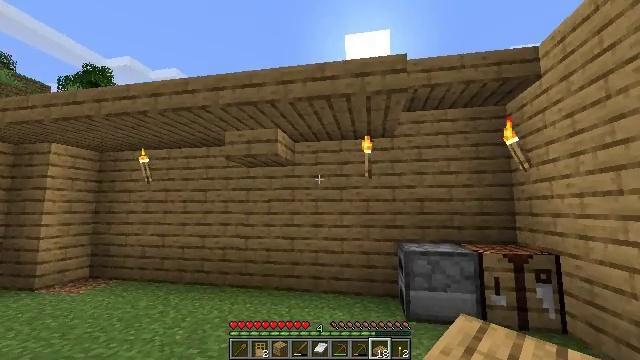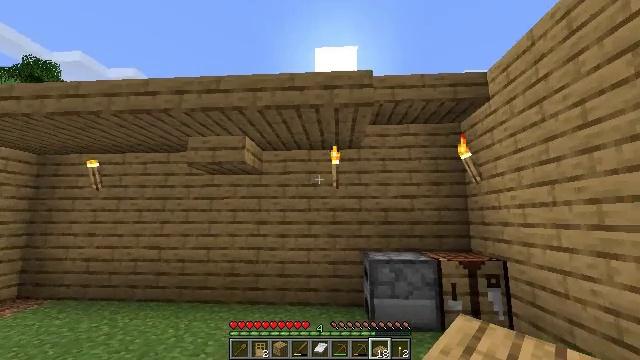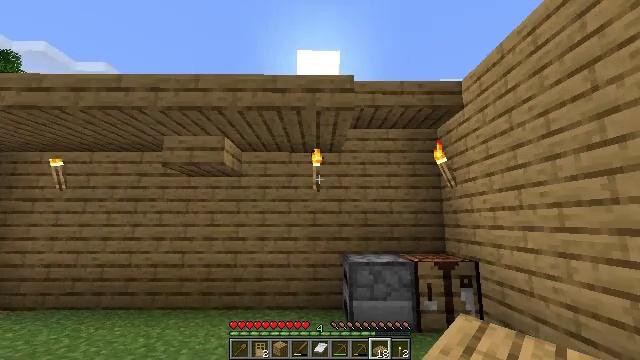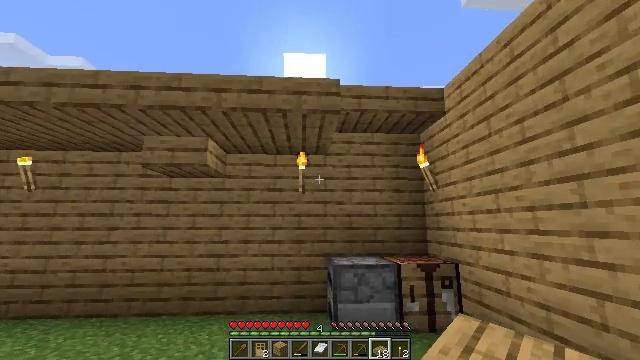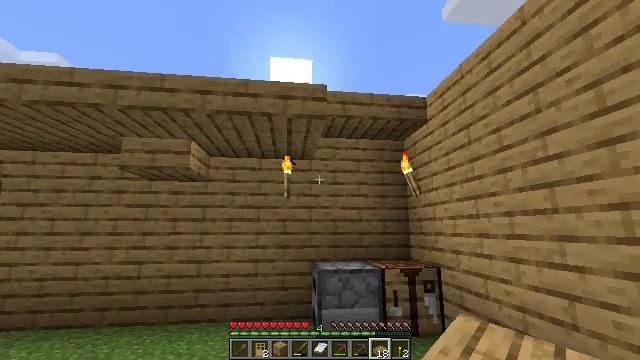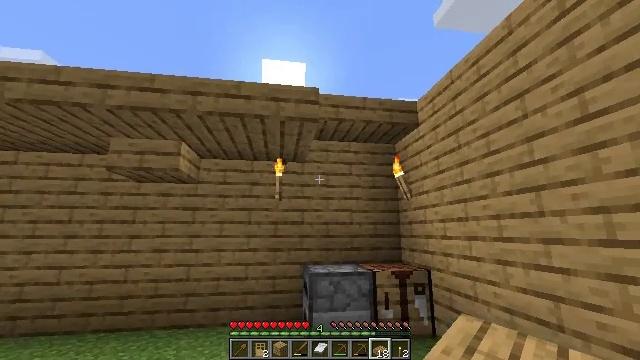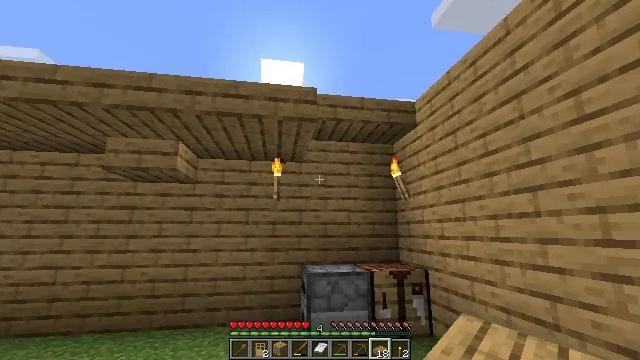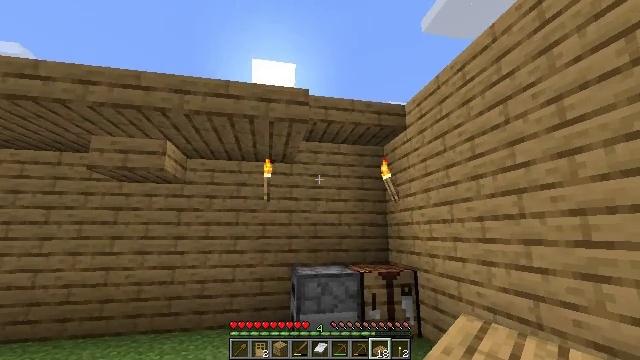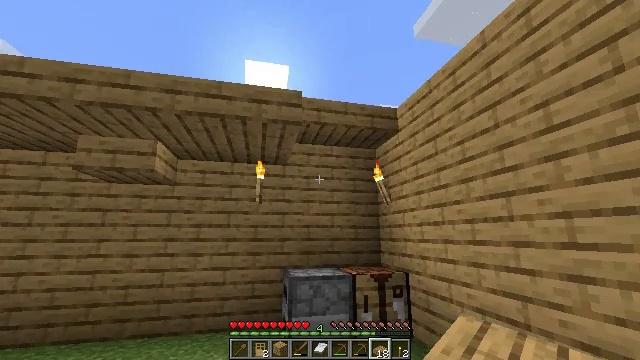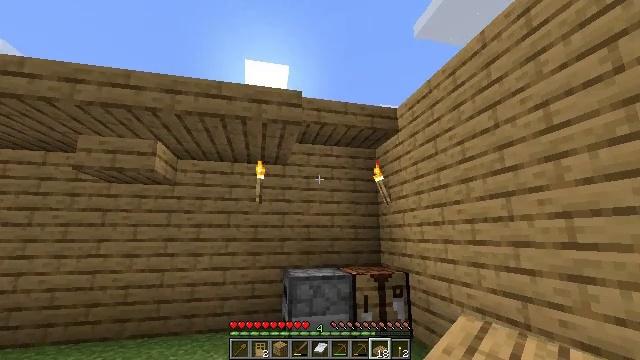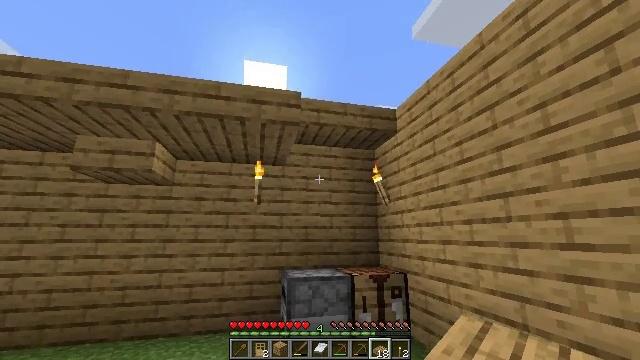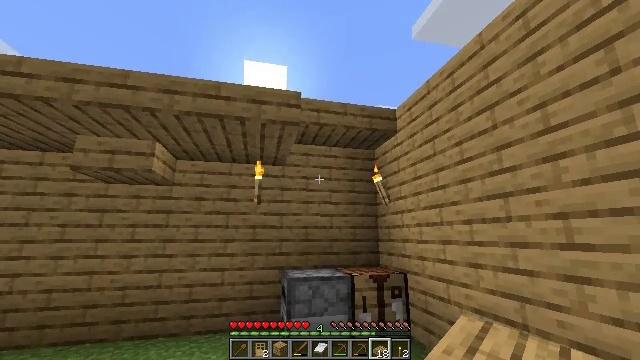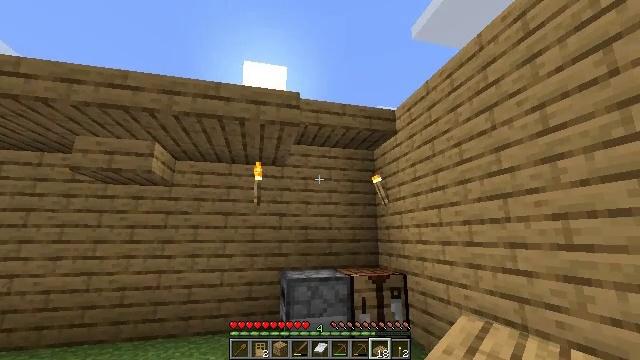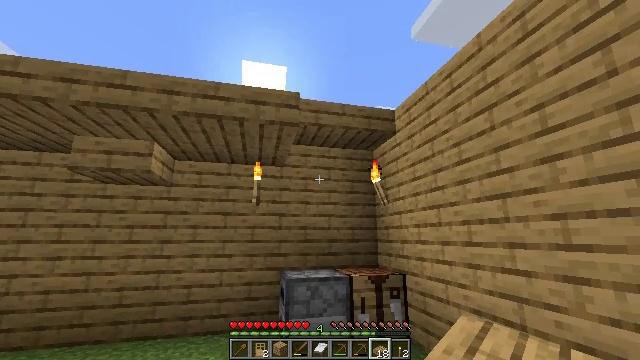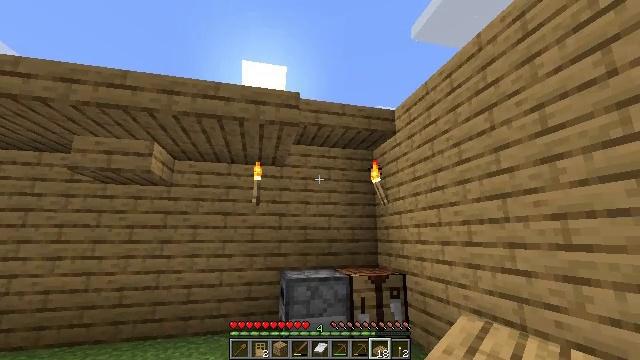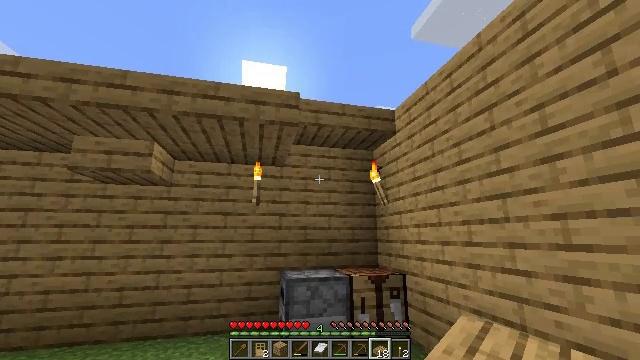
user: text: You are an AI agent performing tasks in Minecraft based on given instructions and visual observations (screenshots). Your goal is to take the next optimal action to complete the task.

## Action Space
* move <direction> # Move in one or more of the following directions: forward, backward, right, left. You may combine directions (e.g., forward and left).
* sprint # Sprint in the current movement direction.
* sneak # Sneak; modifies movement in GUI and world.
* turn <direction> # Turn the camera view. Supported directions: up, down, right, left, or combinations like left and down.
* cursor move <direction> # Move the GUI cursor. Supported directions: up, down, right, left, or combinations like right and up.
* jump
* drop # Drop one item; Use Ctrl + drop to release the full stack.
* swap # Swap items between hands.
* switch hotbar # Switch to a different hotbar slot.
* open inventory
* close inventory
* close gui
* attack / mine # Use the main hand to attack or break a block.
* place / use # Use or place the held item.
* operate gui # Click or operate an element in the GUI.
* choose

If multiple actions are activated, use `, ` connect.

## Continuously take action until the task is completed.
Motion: motion action
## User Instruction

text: Dig up the oak slab used in construction.
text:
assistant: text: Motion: turn right and up
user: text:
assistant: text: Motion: turn right
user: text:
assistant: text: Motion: turn right
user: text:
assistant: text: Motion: turn right and up
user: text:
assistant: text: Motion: turn right
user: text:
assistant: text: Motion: no_op
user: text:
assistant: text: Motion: turn right
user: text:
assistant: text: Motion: turn right
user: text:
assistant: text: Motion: no_op
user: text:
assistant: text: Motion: no_op
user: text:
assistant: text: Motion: no_op
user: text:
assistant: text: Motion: no_op
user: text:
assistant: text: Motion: no_op
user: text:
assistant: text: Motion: no_op
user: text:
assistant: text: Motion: no_op
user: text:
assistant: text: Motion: no_op
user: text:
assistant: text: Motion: no_op
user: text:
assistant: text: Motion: no_op
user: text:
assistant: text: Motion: no_op
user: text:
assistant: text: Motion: no_op
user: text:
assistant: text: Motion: no_op
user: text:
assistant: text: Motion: no_op
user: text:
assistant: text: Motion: turn up
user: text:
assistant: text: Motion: turn up
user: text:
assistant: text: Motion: turn up
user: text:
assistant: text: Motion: no_op
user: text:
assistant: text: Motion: no_op
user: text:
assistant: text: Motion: no_op
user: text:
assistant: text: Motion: no_op
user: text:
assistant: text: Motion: no_op